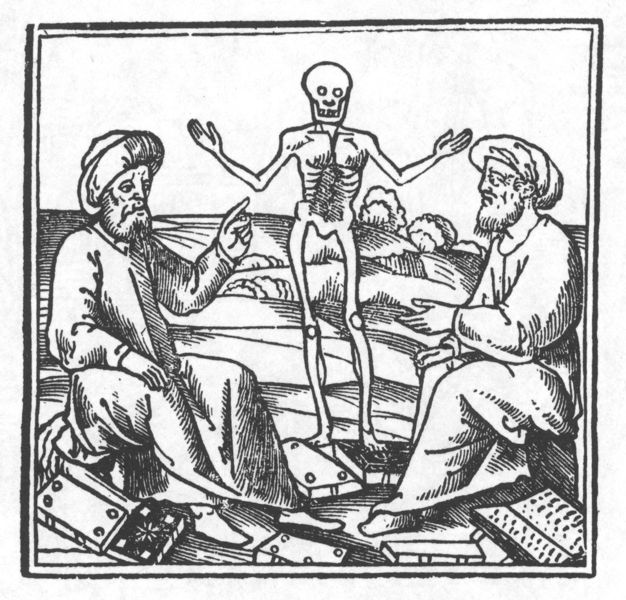
Titel: Tusculanae quaestiones
Schlagwörter: baum, hand, mann, weiß, bäume, grob, landschaft, menschen, sitzen, finger, männer, schwarz, zeichnung, gespräch, bart, tod, diskutieren, gelehrte, hügel, busch, gewand, stehend, holzschnitt, bücher, kisten, zwei, wüste, grafik, einfach, zeigen, knochen, spiel, buch, druck, schwarzweiss, radierung, stich, streit, medizin, verhandlung, skelett, diskussion, symbolik, turban, weise, frage, tafeln, mahnung, skizziert, wissen, erzähler, orans, diskutierend, arme ausgebreitet, disskusion, skizziret, taflen, skeltt, männer sitzend